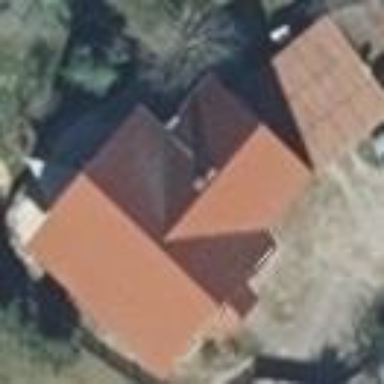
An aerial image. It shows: House with flat grey roof.